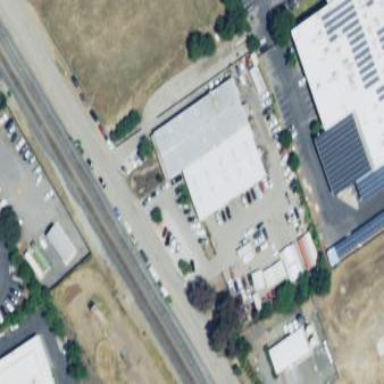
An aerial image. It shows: Building housing car repair shop.